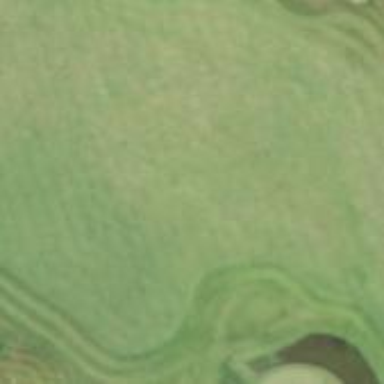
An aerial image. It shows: Grassy area used as driving range for golf.